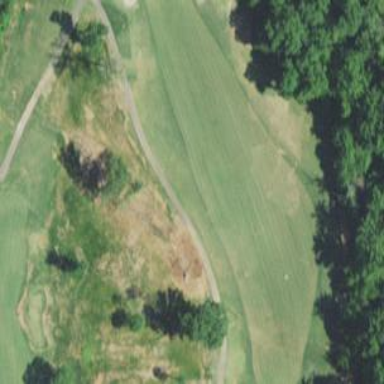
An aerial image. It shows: Grassy area designated as golf fairway.